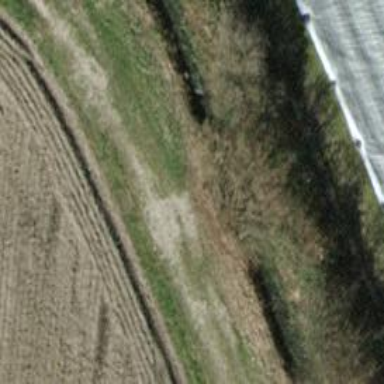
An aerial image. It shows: Unpaved track with grade 5 track type.